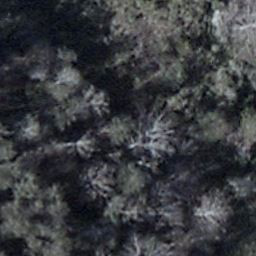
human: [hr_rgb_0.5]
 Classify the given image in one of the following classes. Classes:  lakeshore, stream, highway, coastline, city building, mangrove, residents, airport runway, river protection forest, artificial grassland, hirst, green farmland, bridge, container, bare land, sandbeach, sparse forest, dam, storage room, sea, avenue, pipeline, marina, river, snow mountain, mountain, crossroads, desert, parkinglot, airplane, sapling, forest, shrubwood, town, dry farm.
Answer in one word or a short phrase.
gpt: shrubwood